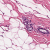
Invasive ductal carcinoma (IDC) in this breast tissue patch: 0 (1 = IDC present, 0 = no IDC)